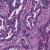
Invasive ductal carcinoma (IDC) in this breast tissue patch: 1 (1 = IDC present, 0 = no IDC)